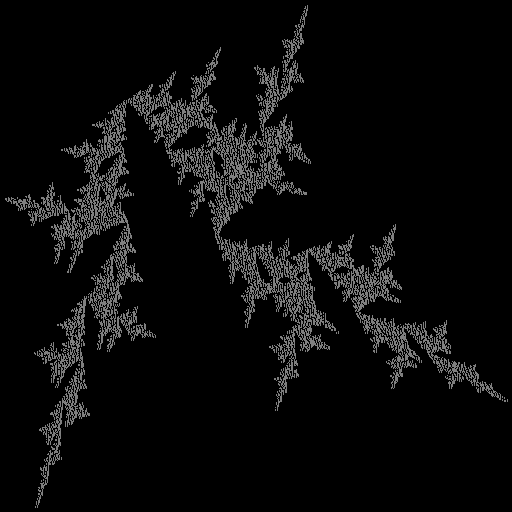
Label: a3